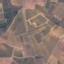
Land use / land cover class: PermanentCrop